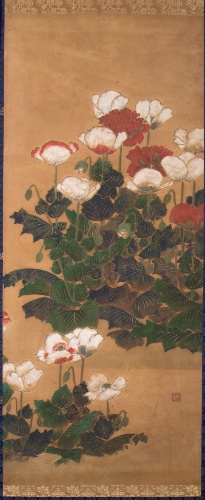
Title: 芥子図|Poppies
Artist: Kitagawa Sōsetsu
Artist bio: active 1639–50
Date: mid-17th century
Object type: Hanging scroll
Classification: Paintings
Medium: Hanging scroll; color and gold on paper
Culture: Japan
Period: Edo period (1615–1868)
Dimensions: 34 1/4 x 14 5/8 in. (87 x 37.1 cm)
Department: Asian Art
Credit line: H. O. Havemeyer Collection, Bequest of Mrs. H. O. Havemeyer, 1929
Accession year: 1929
Repository: Metropolitan Museum of Art, New York, NY
Tags: Poppies